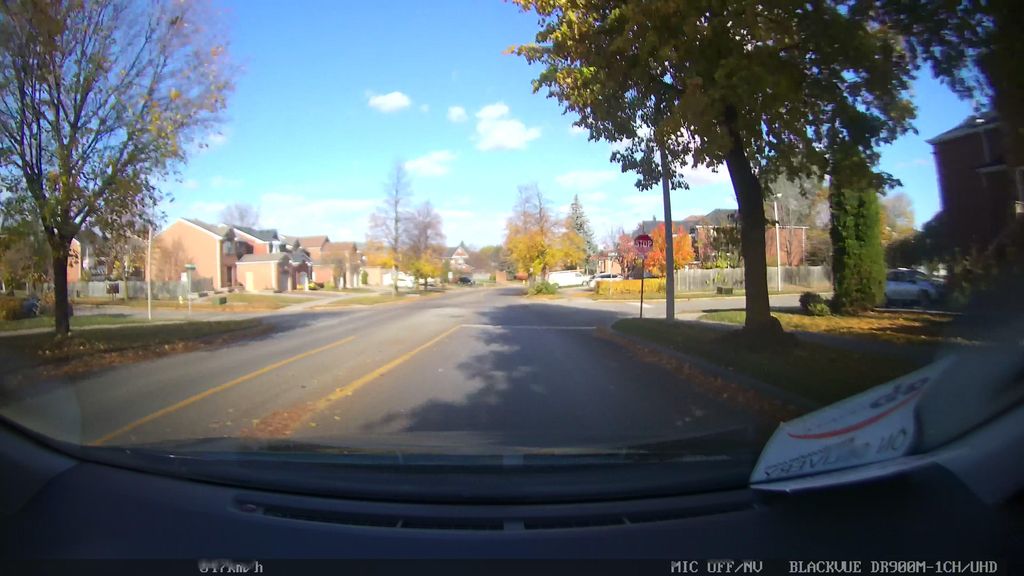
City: toronto